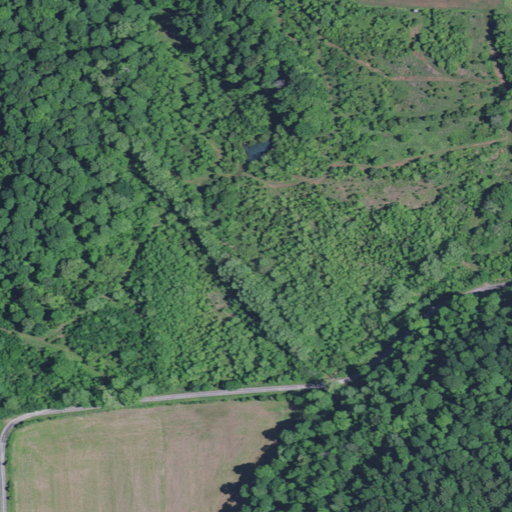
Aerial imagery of valley in Kentucky named Hornin Hollow containing deciduous forest, pasture, open development, cultivated crops, and mixed forest